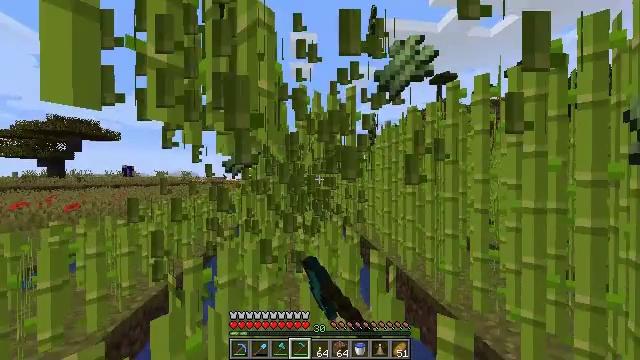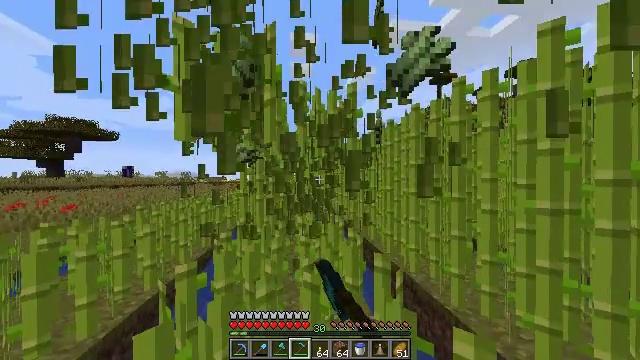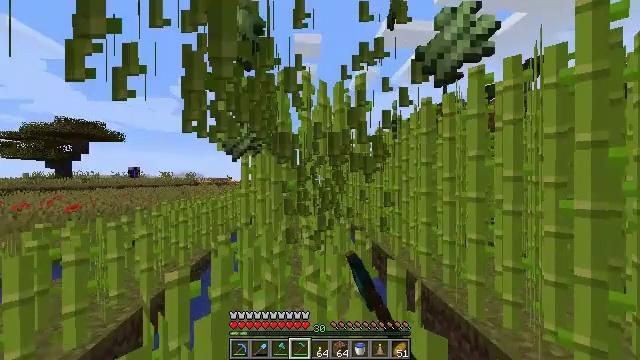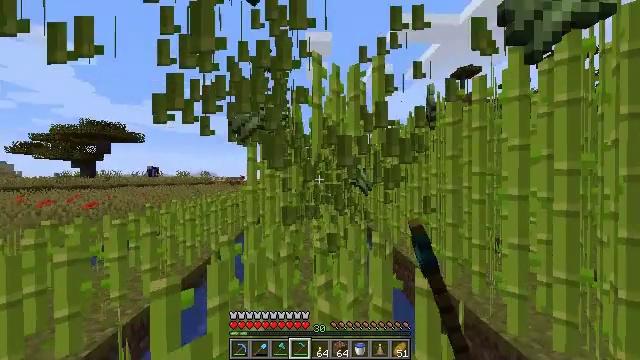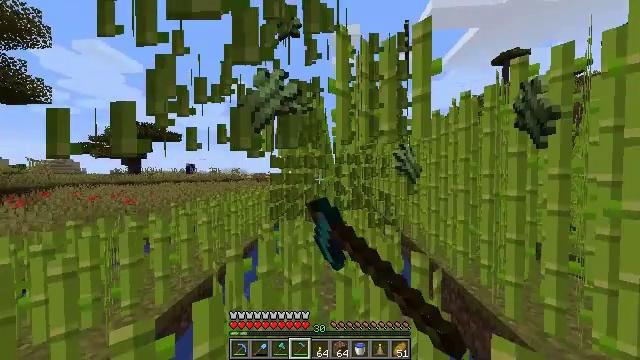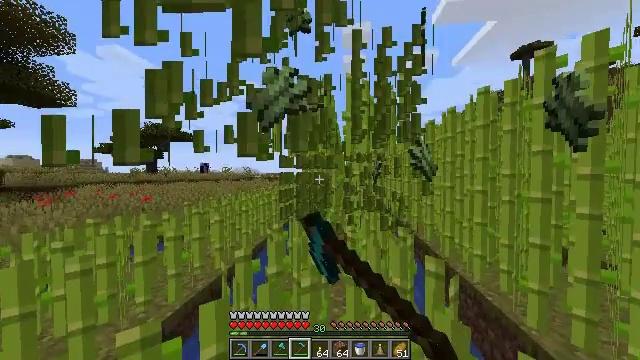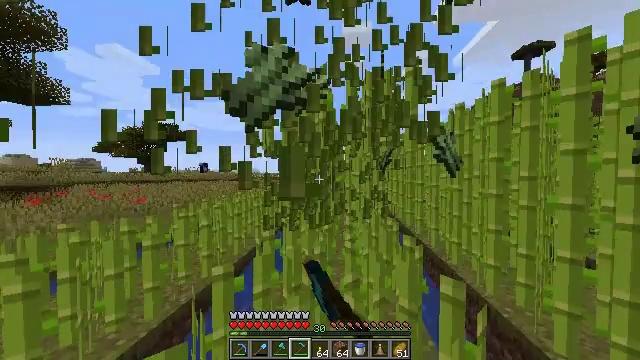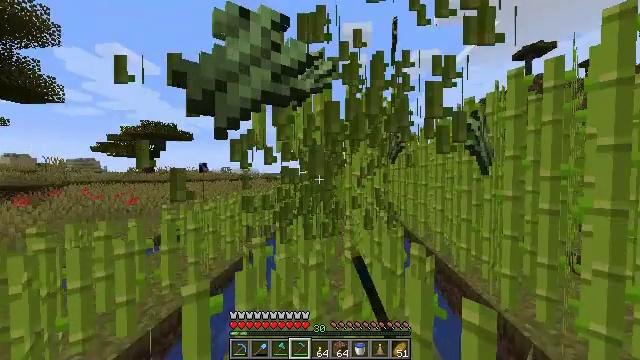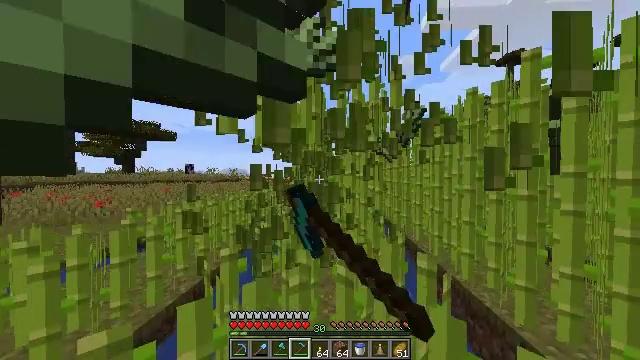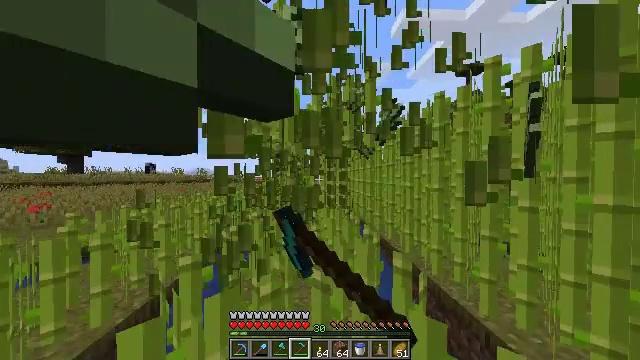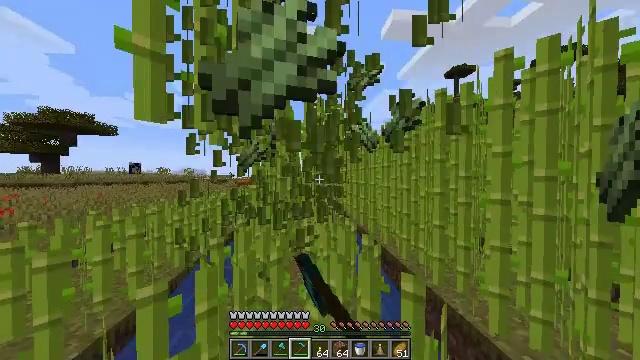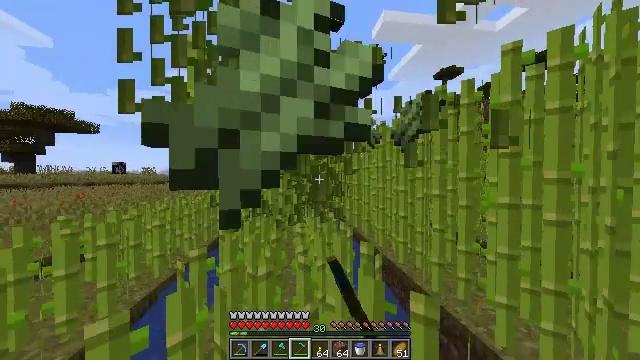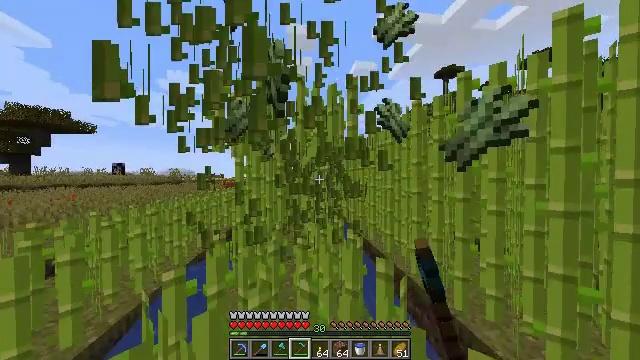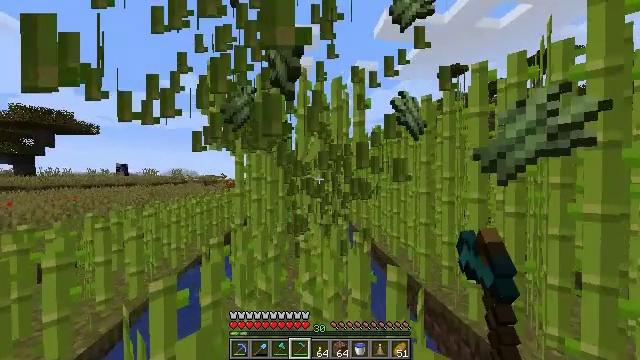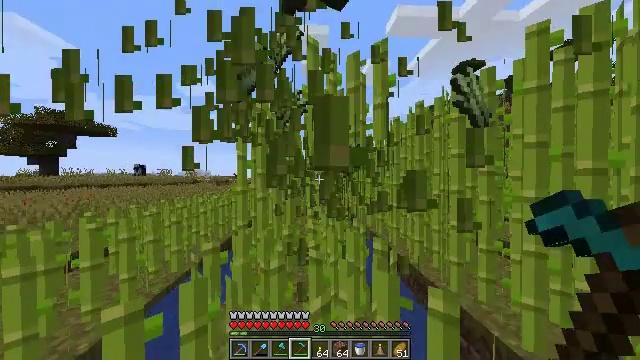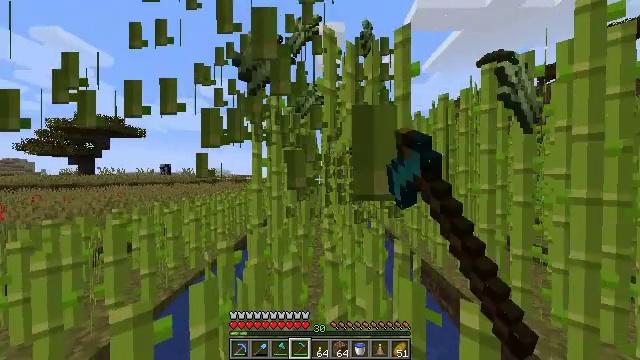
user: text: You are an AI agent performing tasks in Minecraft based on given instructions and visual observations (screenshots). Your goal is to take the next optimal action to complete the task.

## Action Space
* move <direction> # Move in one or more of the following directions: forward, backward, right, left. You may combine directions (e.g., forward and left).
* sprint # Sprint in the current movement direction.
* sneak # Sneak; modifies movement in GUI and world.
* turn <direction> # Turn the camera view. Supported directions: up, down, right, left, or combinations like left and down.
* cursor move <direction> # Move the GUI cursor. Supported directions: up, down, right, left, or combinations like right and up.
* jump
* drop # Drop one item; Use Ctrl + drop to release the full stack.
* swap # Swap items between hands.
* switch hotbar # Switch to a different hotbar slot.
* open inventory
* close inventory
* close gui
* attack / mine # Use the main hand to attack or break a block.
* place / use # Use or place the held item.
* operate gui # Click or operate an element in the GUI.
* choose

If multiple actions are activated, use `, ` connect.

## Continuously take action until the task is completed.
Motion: motion action
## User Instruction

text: Mine the sugar cane near rivers.
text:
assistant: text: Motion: move forward, sprint, attack / mine
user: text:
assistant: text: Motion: move forward, sprint, turn left, attack / mine
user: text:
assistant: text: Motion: move forward, sprint, turn left, attack / mine
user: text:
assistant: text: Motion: move forward, sprint, turn left, attack / mine
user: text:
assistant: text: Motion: move forward, sprint, turn left, attack / mine
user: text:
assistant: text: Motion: move forward, sprint, attack / mine
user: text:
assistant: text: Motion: move forward, sprint, attack / mine
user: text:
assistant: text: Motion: move forward, sprint, turn right, attack / mine
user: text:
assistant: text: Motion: move forward, sprint, turn right, attack / mine
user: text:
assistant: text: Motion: move forward, sprint, turn right, attack / mine
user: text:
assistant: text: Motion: move forward, sprint, turn right, attack / mine
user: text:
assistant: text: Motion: move forward, sprint, attack / mine
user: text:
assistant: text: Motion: move forward, sprint, attack / mine
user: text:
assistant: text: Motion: move forward, sprint, turn left, attack / mine
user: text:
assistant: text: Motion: move forward, sprint, turn left, attack / mine
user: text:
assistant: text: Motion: move forward, sprint, turn left, attack / mine
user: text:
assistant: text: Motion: move forward, sprint, turn left, attack / mine
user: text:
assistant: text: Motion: move forward, sprint, turn left, attack / mine
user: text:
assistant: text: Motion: move forward, sprint, attack / mine
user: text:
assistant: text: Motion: move forward, sprint, attack / mine
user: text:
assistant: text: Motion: move forward, sprint, attack / mine
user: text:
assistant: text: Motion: move forward, sprint, turn right, attack / mine
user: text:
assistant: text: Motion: move forward, sprint, turn right, attack / mine
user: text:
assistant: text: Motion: move forward, sprint, turn right, attack / mine
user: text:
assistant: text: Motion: move forward, sprint, attack / mine
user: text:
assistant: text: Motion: move forward, sprint, turn right, attack / mine
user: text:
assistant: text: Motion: move forward, sprint, attack / mine
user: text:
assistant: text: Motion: move forward, sprint, attack / mine
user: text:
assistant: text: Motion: move forward, sprint, attack / mine
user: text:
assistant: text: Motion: move forward, sprint, attack / mine